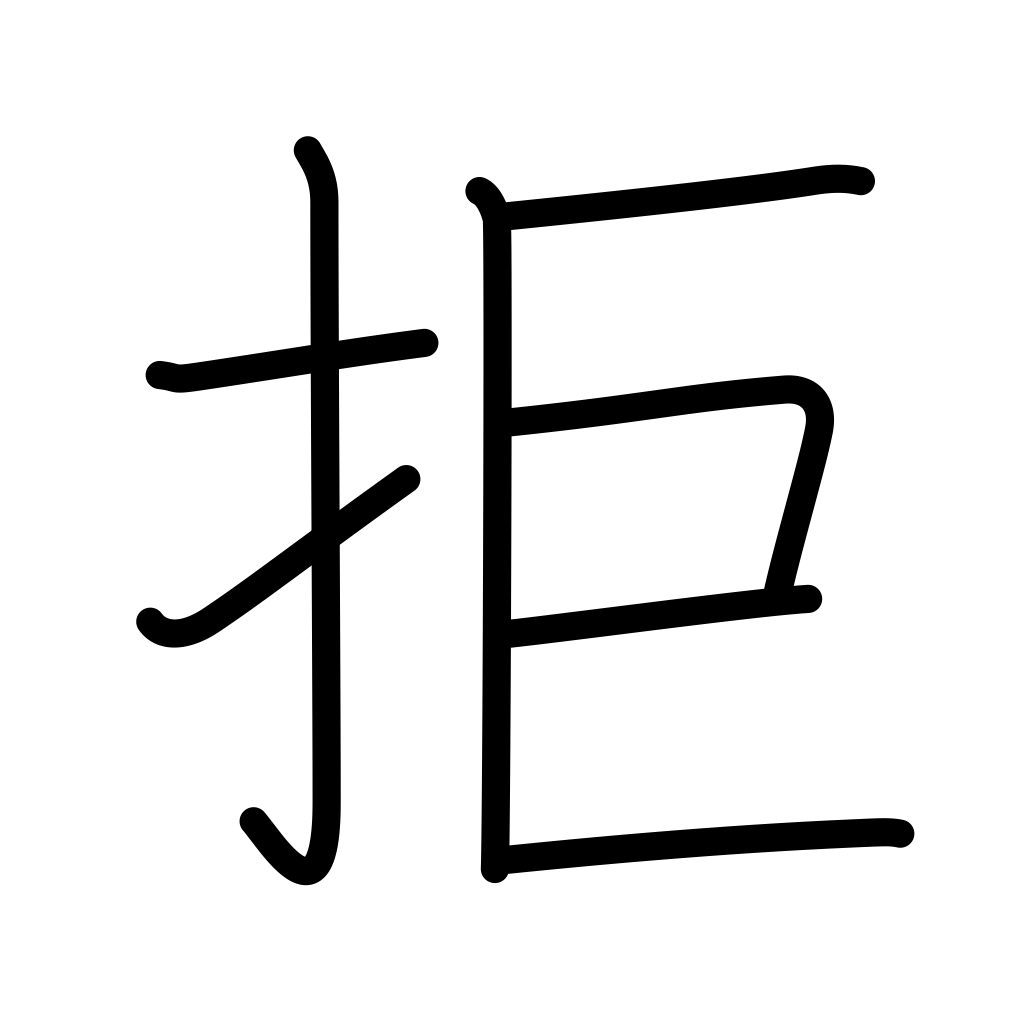
Meaning: repel, refuse, reject, decline